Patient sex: F
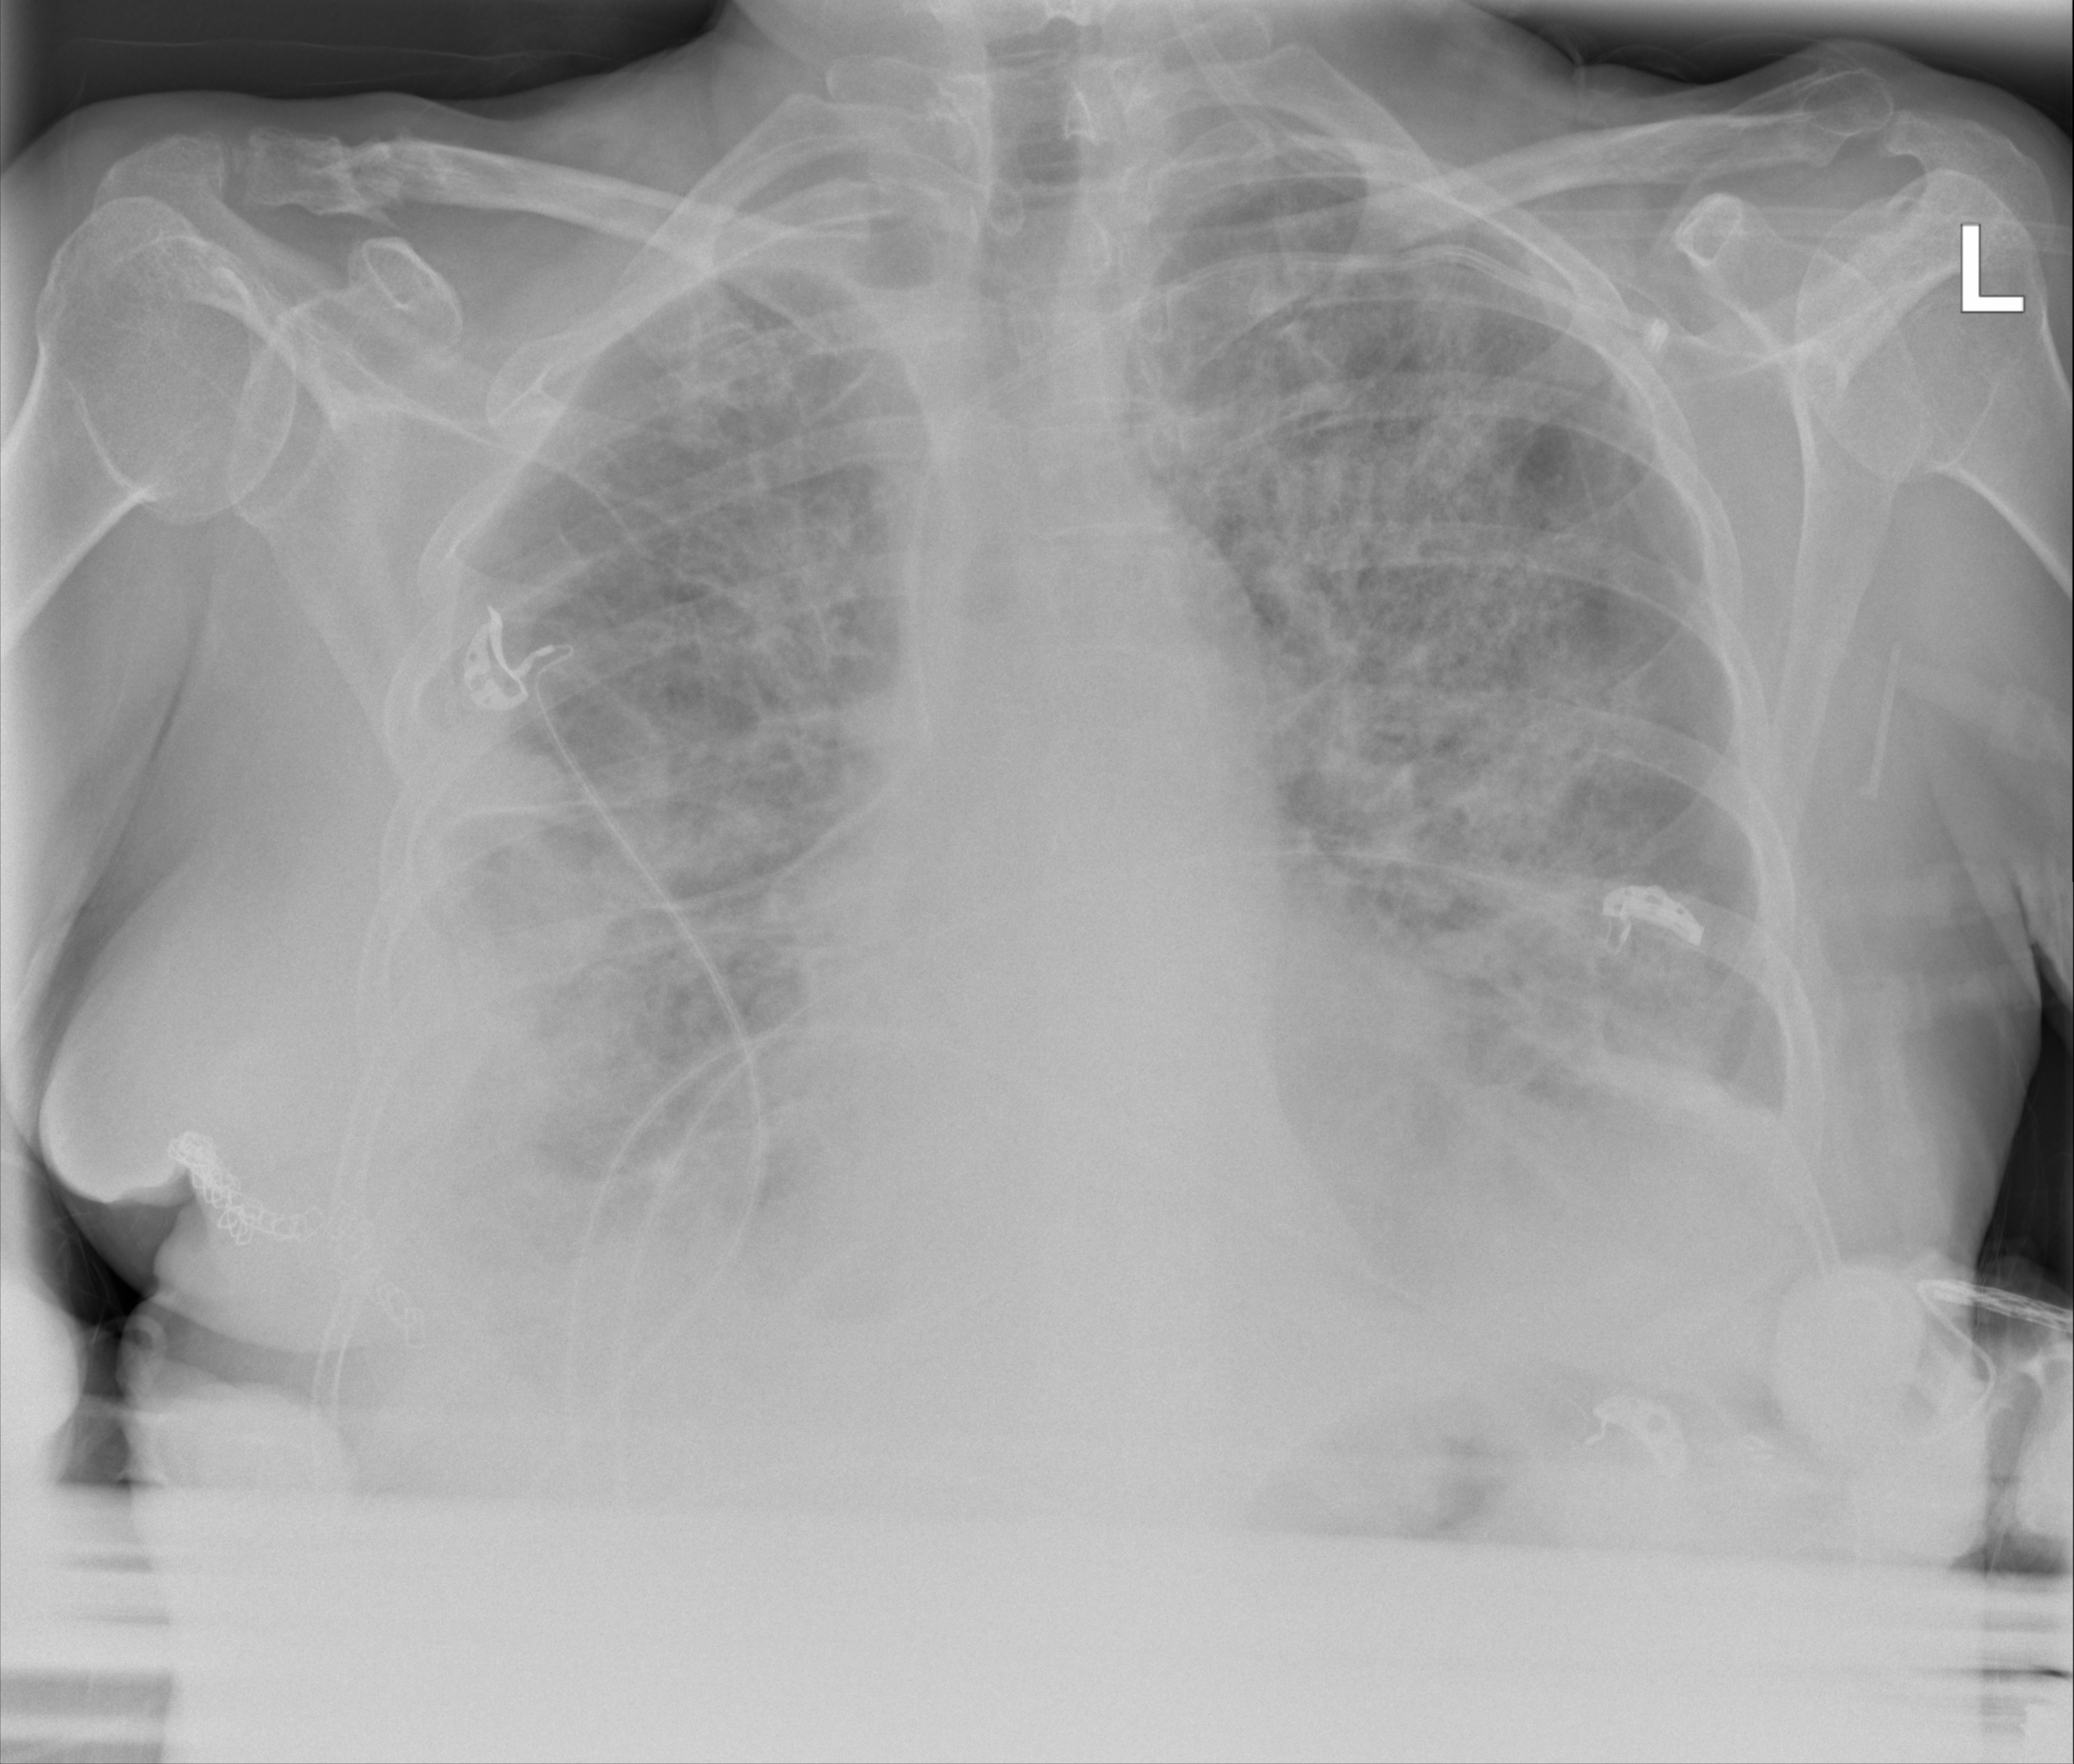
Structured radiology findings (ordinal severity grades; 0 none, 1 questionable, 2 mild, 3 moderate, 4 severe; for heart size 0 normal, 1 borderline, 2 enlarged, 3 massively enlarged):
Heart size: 0
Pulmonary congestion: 1
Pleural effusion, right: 2
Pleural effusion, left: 3
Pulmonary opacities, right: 3
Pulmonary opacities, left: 4
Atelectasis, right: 3
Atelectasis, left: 4